Question: What is the maximum amount of money that can be robbed from the houses? The neighbour houses cannot be robbed at the same time.
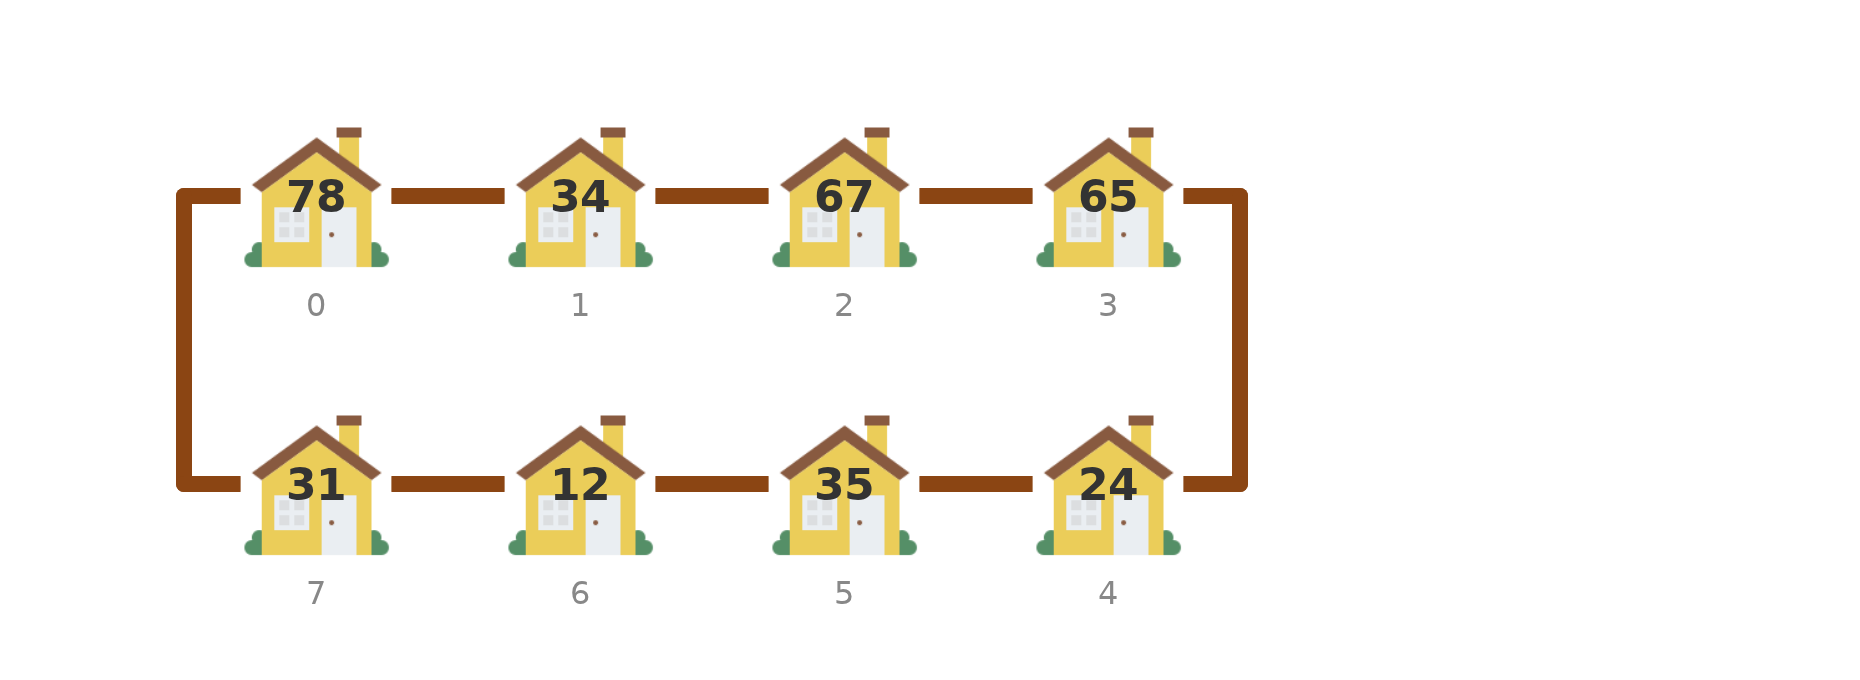
Answer: 181